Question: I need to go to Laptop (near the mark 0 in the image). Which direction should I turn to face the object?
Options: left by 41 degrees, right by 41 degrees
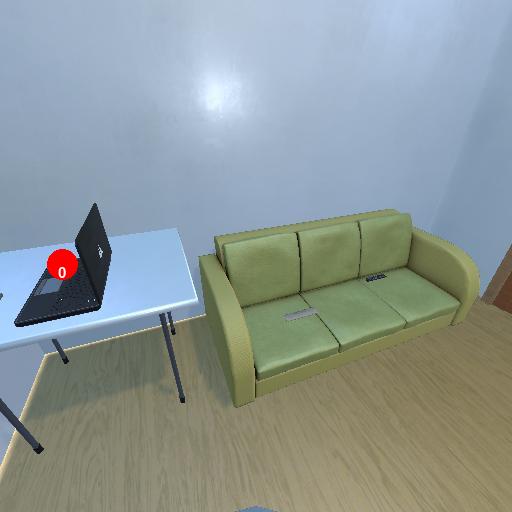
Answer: left by 41 degrees